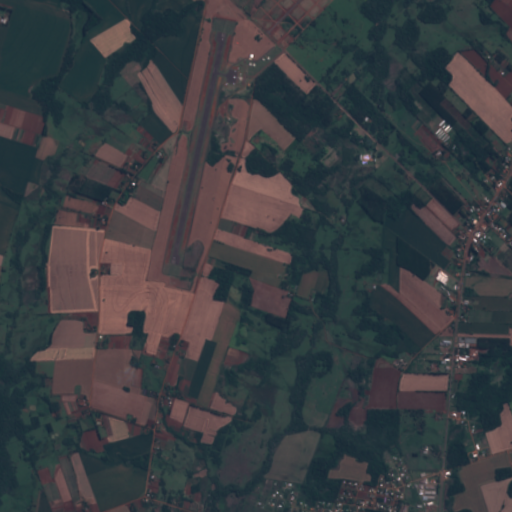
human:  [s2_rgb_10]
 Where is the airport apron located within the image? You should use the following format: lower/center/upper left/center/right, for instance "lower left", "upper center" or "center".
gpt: The airport apron is located in the upper center of the image.
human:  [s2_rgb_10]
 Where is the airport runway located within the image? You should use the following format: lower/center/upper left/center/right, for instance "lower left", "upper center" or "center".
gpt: The airport runway is located in the upper center of the image.
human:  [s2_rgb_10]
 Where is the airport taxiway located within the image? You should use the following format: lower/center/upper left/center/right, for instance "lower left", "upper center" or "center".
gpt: The airport taxiway is located in the upper center of the image.
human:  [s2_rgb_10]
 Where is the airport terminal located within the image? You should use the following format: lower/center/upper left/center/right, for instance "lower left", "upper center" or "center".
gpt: The airport terminal is located in the upper center of the image.
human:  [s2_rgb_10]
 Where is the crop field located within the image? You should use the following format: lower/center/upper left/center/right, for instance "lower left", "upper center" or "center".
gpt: The crop field is located in the lower right of the image.
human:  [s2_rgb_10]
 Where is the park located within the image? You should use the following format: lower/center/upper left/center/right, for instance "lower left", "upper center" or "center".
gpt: The park is located in the lower right of the image.
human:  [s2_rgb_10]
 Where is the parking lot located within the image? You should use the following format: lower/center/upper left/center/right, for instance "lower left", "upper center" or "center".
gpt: The parking lot is located in the upper center of the image.
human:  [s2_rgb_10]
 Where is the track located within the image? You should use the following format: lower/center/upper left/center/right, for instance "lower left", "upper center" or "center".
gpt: There is no track in the image.